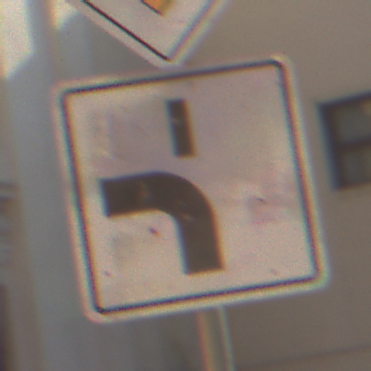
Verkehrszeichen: VerlaufVorfahrtsstrasse5
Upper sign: Vorfahrtsstrasse
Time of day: MorningAfternoon
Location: Outdoor (Urban)
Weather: Clear
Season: NotSpecified
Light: Natural